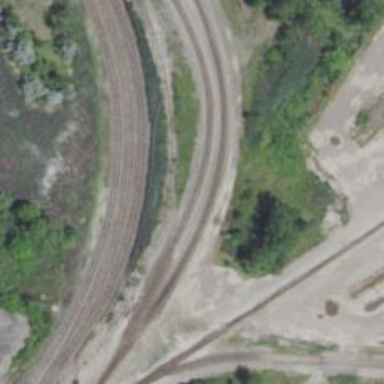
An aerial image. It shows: Railway yard used for servicing trains.